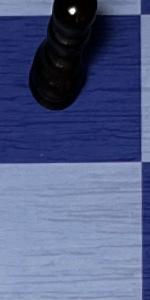
Label: Empty